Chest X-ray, AP view. Patient: 21 years old, sex M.
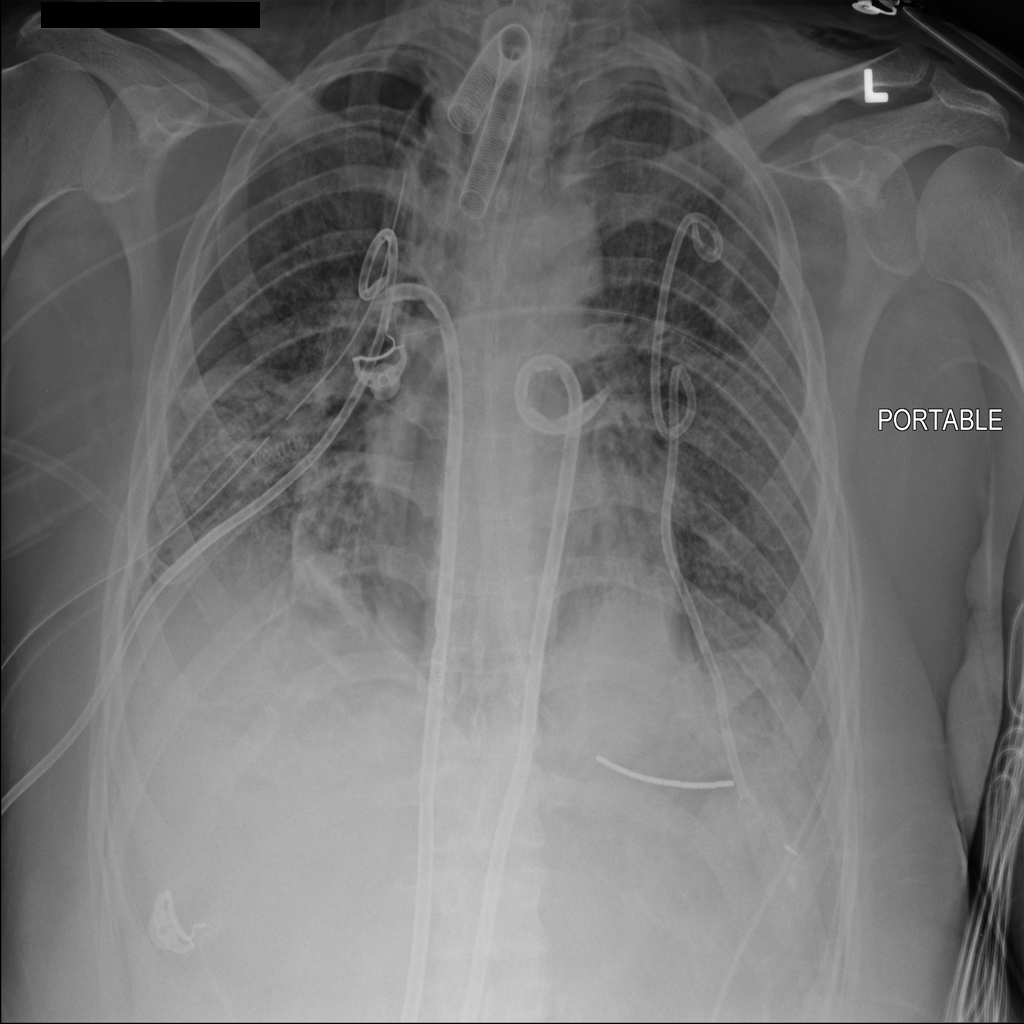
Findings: Effusion, Infiltration